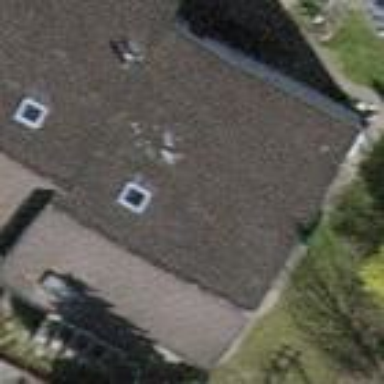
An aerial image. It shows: Building with tile roof.